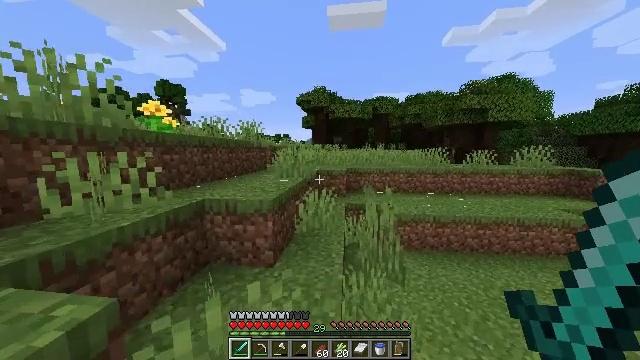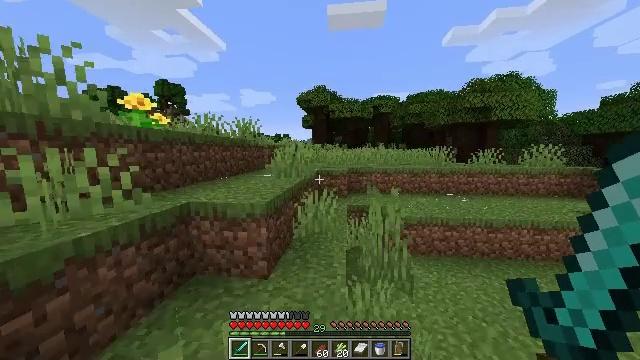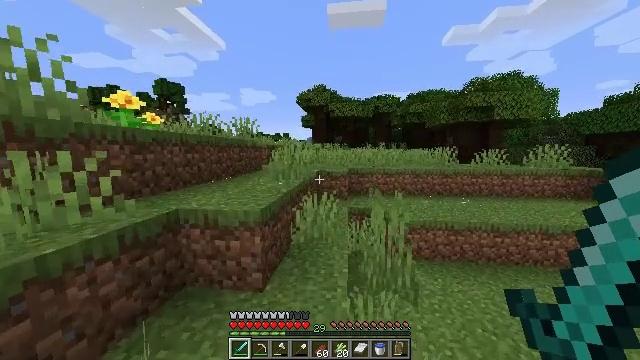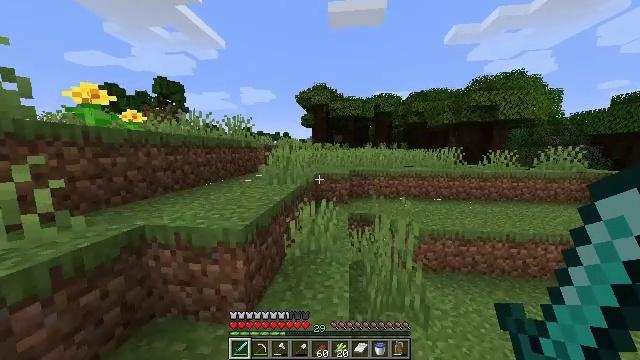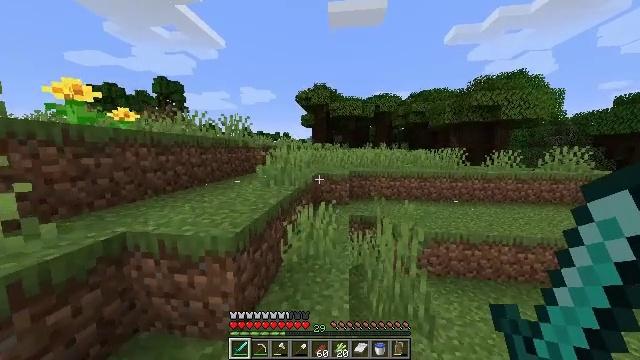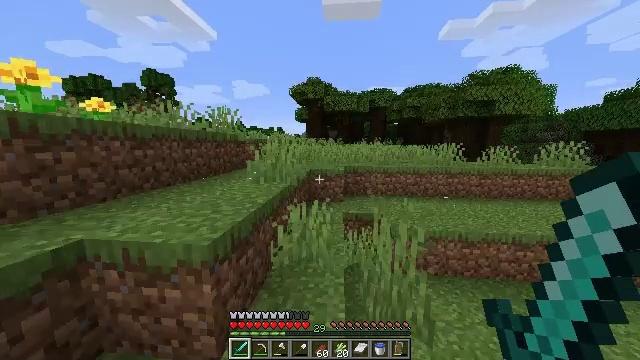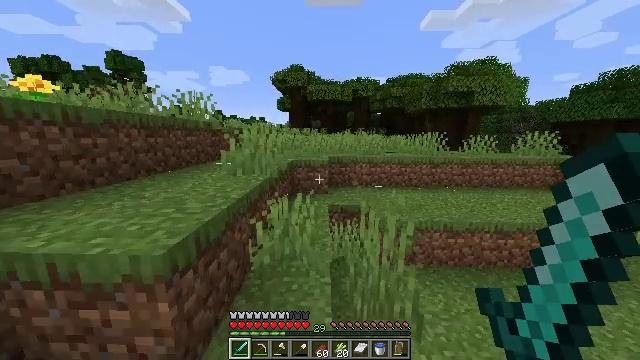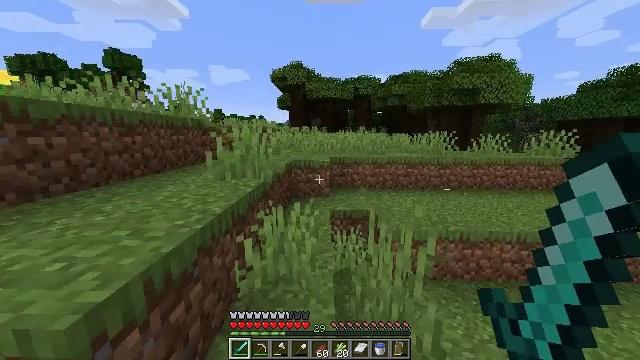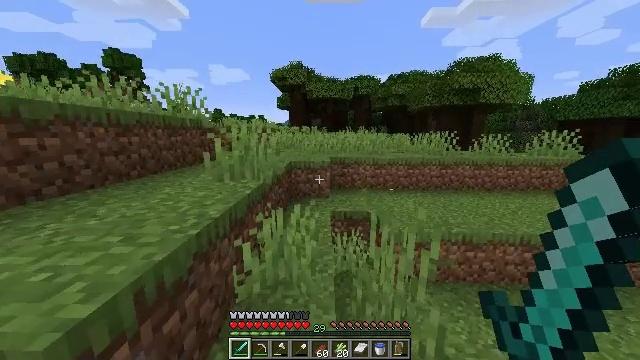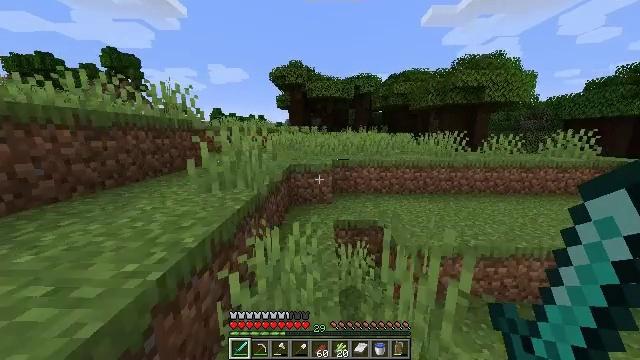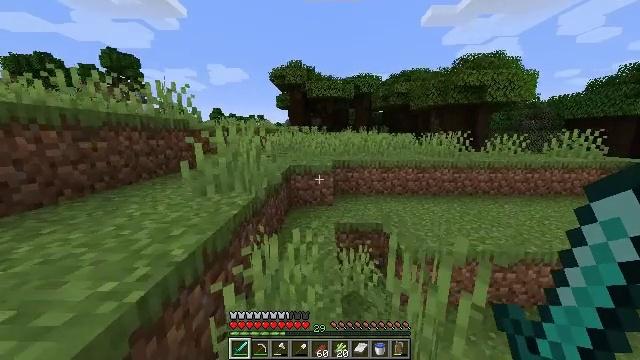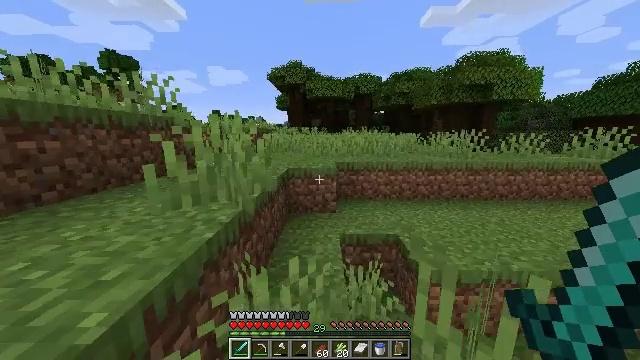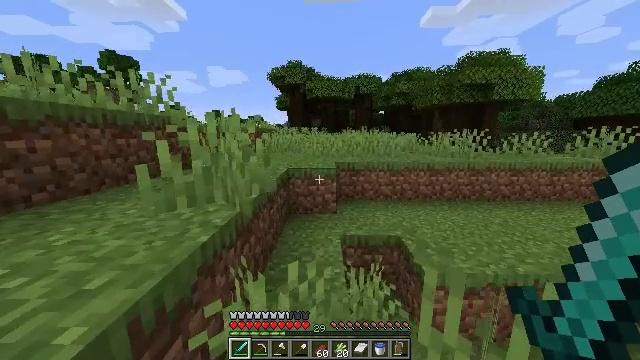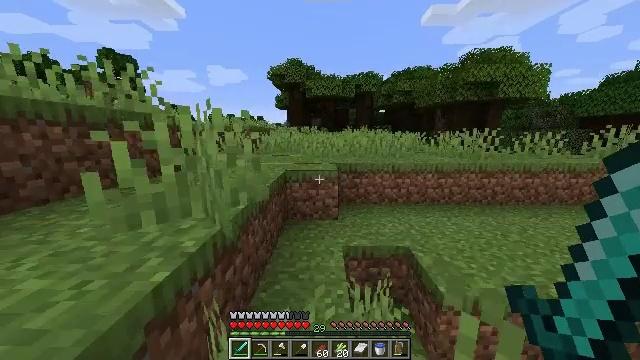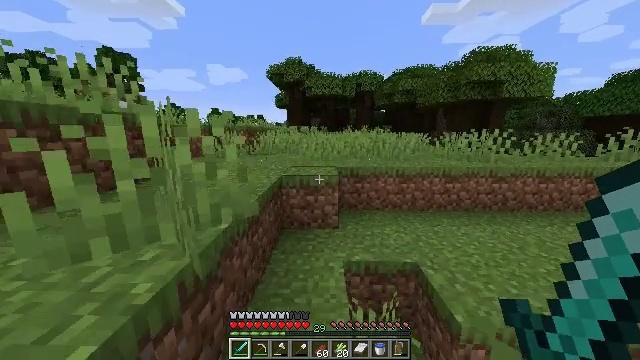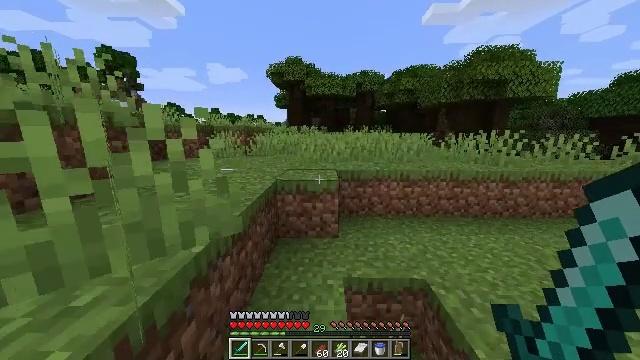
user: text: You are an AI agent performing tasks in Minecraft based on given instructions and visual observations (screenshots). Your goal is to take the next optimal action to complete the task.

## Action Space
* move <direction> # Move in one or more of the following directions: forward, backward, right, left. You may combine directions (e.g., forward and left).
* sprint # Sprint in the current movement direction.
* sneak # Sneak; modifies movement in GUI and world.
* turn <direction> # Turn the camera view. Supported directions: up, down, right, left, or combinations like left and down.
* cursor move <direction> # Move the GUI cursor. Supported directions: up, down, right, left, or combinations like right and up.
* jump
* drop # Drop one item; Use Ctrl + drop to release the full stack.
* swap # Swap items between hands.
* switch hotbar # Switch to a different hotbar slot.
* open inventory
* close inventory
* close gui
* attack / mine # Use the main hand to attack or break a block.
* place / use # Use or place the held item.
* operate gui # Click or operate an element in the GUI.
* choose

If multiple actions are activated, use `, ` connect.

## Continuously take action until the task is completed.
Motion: motion action
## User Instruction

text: Harvest a cornflower from the meadow.
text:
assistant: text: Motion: move forward, sprint
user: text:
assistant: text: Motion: move forward, sprint
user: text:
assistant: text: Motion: move forward, sprint
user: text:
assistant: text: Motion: move forward, sprint
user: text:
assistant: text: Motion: move forward, sprint, turn right and down
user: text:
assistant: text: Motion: move forward, sprint, turn right and down
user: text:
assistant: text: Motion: move forward, sprint
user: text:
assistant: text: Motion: move forward, sprint
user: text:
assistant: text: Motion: move forward, sprint
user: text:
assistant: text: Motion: move forward, sprint
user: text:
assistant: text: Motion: move forward, sprint
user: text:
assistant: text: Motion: move forward, sprint
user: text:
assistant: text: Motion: move forward, sprint
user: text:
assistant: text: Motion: move forward, sprint
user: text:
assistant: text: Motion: move forward, sprint
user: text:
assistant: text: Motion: move forward, sprint
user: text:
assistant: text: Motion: move forward, sprint
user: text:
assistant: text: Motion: move forward, sprint
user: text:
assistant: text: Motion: move forward, sprint
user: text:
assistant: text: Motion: move forward, sprint, turn left, jump
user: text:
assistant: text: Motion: move forward, sprint, turn left, jump
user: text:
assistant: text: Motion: move forward, sprint, turn left, jump
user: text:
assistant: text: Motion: move forward, sprint, turn left, jump
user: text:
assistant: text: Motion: move forward, sprint, turn left, jump
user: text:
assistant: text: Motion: move forward, sprint, turn left, jump
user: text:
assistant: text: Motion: move forward, sprint, turn left, jump
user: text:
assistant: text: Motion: move forward, sprint, turn left
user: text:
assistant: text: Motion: move forward, sprint, turn left
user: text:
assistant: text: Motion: move forward, sprint, turn left
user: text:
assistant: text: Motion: move forward, sprint